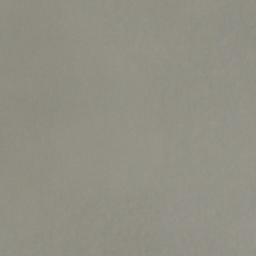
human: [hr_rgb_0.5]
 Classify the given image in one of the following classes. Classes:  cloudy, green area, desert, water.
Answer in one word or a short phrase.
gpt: cloudy